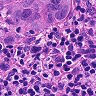
Metastatic tissue present: yes